Interaction volume radius: 5 \u00c5
Interaction volume height: 30 \u00c5
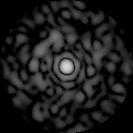
Disorder parameter: 0.7965